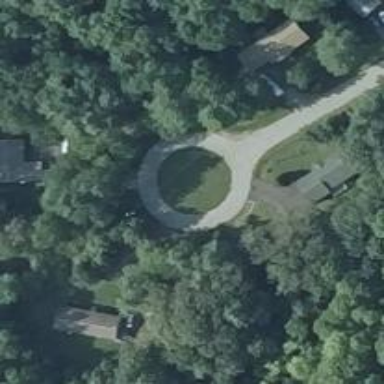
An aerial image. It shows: Turning loop on the road.